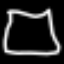
Label: square